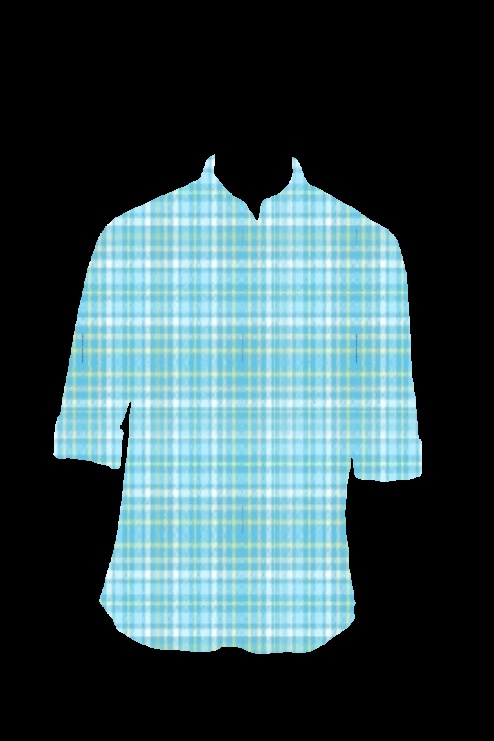
blue plaid button up tee